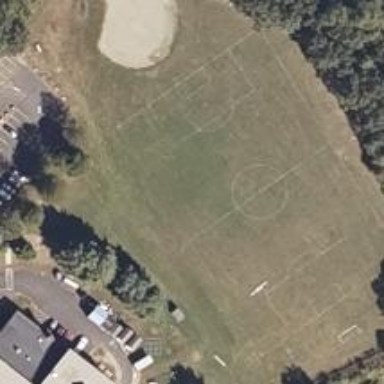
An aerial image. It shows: Multi-sport pitch for leisure and various sports activities.